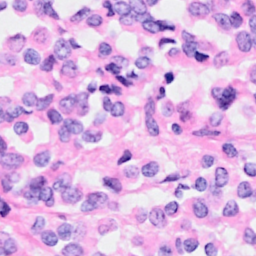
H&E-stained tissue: Breast